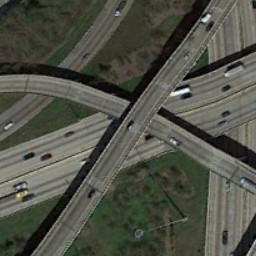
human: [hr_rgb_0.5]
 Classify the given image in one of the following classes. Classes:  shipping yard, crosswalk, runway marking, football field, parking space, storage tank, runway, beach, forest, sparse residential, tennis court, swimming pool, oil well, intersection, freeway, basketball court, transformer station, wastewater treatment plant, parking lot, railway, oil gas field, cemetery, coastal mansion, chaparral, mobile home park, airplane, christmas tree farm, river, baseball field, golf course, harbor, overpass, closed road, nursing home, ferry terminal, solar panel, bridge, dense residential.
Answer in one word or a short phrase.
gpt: overpass